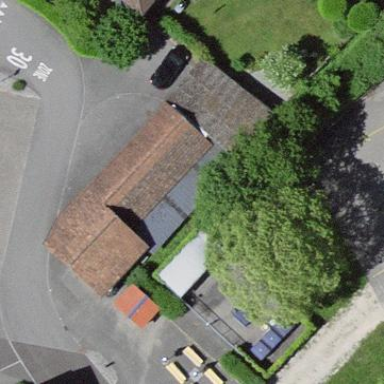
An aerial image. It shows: Garage.